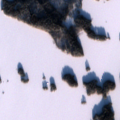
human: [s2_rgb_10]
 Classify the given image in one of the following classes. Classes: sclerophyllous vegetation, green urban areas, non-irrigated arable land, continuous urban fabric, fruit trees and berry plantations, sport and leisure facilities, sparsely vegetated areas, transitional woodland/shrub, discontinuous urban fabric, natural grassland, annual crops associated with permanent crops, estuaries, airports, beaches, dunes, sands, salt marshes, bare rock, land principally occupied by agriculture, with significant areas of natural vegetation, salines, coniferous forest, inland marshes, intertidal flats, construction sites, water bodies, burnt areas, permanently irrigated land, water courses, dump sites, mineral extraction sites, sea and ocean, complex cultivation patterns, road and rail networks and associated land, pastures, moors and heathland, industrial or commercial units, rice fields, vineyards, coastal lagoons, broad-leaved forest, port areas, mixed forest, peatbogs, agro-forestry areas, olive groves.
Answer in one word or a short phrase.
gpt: mixed forest, water bodies